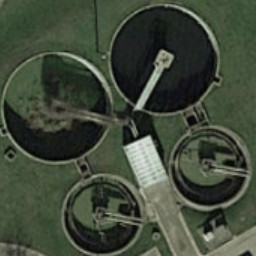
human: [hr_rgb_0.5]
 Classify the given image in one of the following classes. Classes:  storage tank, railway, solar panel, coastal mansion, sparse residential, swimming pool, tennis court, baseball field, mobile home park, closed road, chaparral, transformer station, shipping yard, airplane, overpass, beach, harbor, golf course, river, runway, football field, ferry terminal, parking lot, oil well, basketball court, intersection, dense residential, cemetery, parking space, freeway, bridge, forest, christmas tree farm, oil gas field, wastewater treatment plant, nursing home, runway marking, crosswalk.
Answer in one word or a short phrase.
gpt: wastewater treatment plant